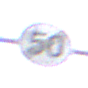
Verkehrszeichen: EndeGeschwindigkeit50
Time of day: Midday
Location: Outdoor (RoadRail)
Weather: PartlyCloudy
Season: NotSpecified
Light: Natural